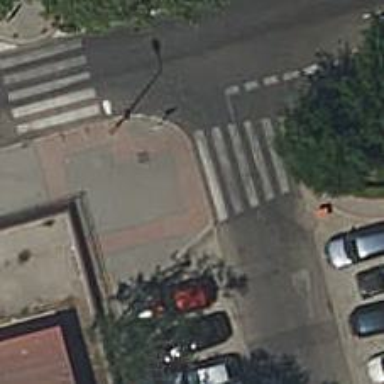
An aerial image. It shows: Bollard.